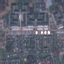
Land use / land cover class: Residential